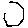
Label: hexagon